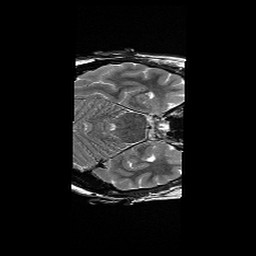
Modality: T2w
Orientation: axial
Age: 29
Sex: female
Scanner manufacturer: siemens
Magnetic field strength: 3 T
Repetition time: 6.1 s
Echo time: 0.104 s